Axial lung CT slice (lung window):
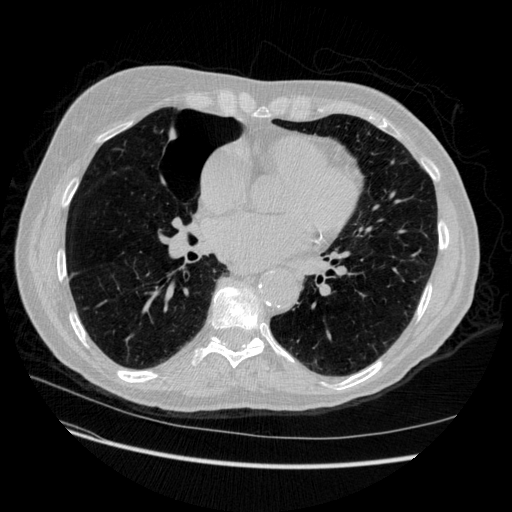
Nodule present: no